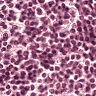
Metastatic tissue present: no